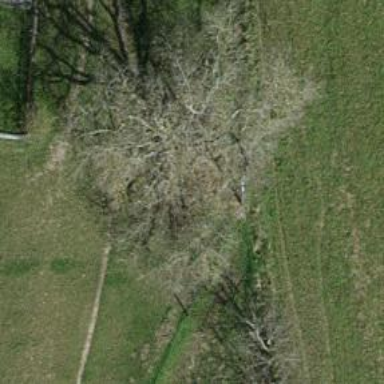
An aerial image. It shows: Broadleaved tree with lush foliage.